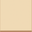
Piece: xx